Interaction volume radius: 10 \u00c5
Interaction volume height: 10 \u00c5
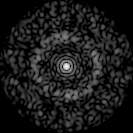
Disorder parameter: 0.8177